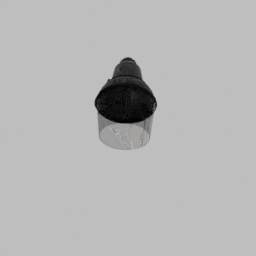
Label: lighting